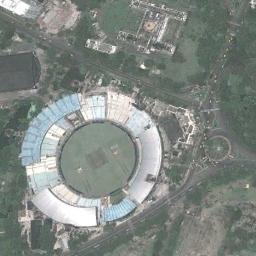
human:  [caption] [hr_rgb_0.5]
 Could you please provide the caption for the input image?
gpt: The stadium looks like an oval and is surrounded by a blue roof .

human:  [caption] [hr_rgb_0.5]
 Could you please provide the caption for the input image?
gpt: The stadium is on the grass next to some trees .

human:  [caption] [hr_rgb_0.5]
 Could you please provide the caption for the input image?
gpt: There are many buildings beside the stadium .

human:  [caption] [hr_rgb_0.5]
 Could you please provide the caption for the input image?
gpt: The circular stadium is built on the lawn .

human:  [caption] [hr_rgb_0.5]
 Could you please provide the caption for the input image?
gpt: There are some green trees and buildings around the stadium .